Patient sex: M
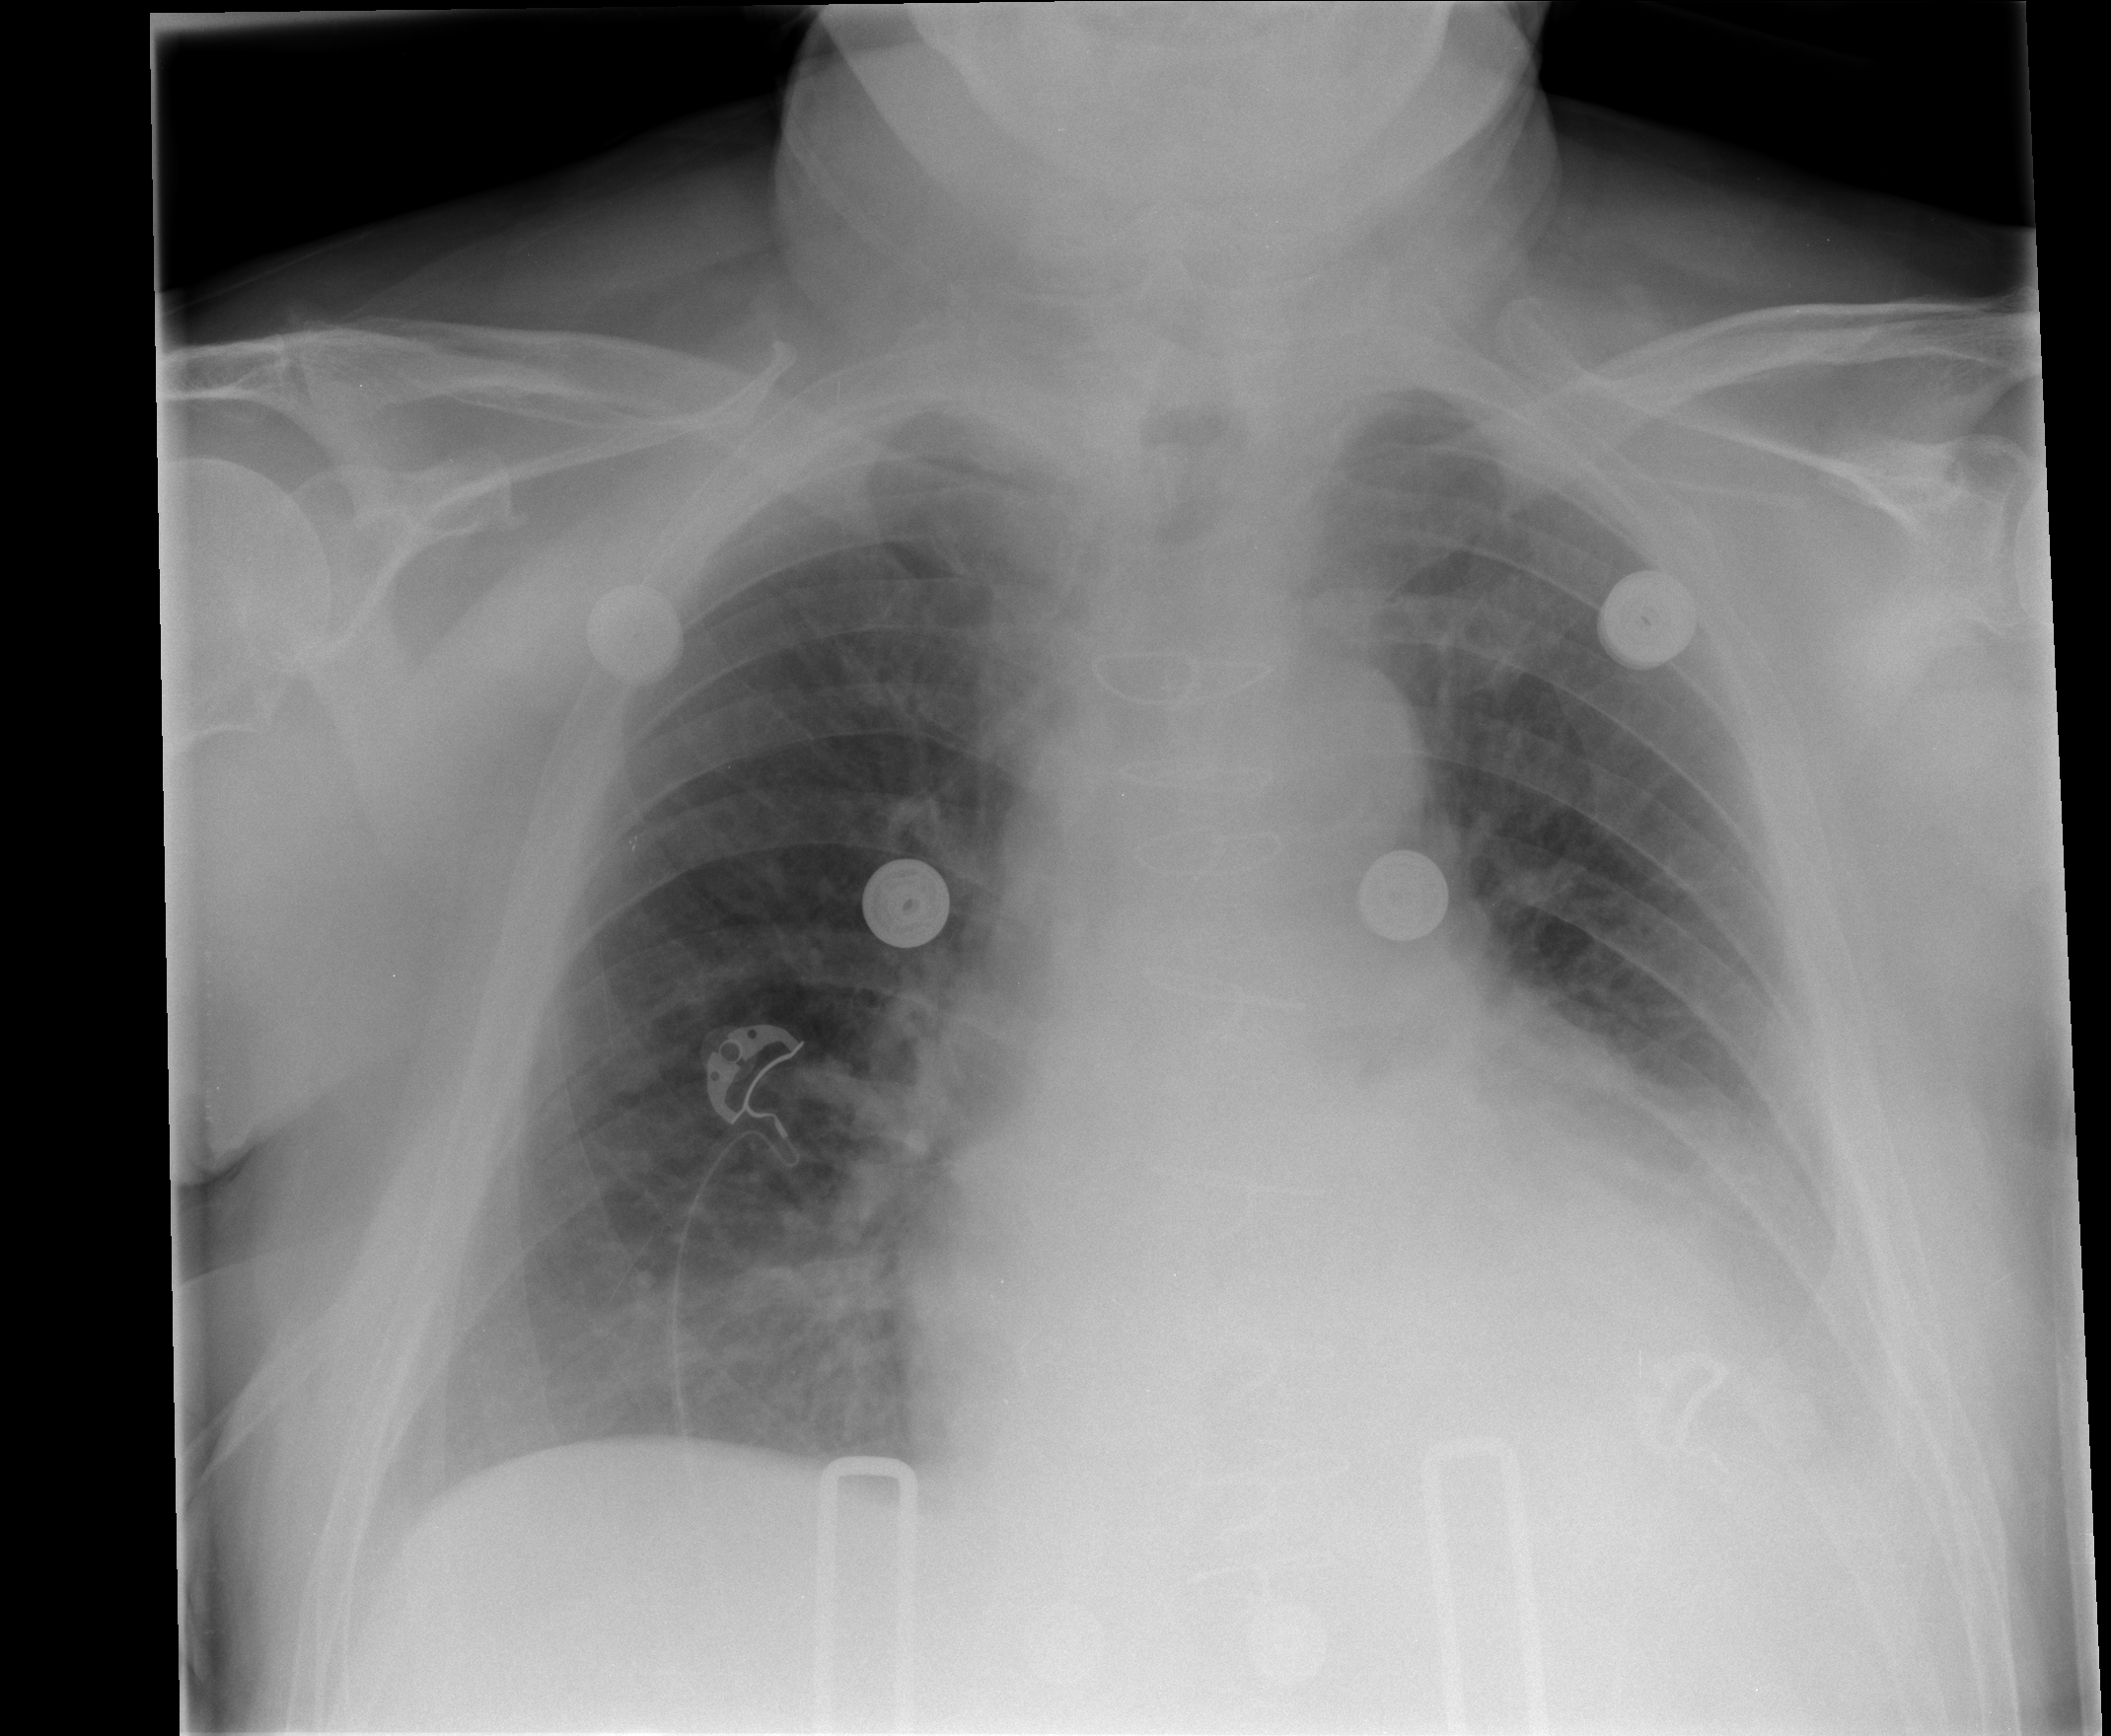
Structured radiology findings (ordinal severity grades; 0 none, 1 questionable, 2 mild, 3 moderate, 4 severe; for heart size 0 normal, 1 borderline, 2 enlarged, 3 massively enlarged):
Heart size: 2
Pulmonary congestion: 2
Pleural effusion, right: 0
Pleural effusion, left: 2
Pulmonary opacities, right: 1
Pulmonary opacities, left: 0
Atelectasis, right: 1
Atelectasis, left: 1